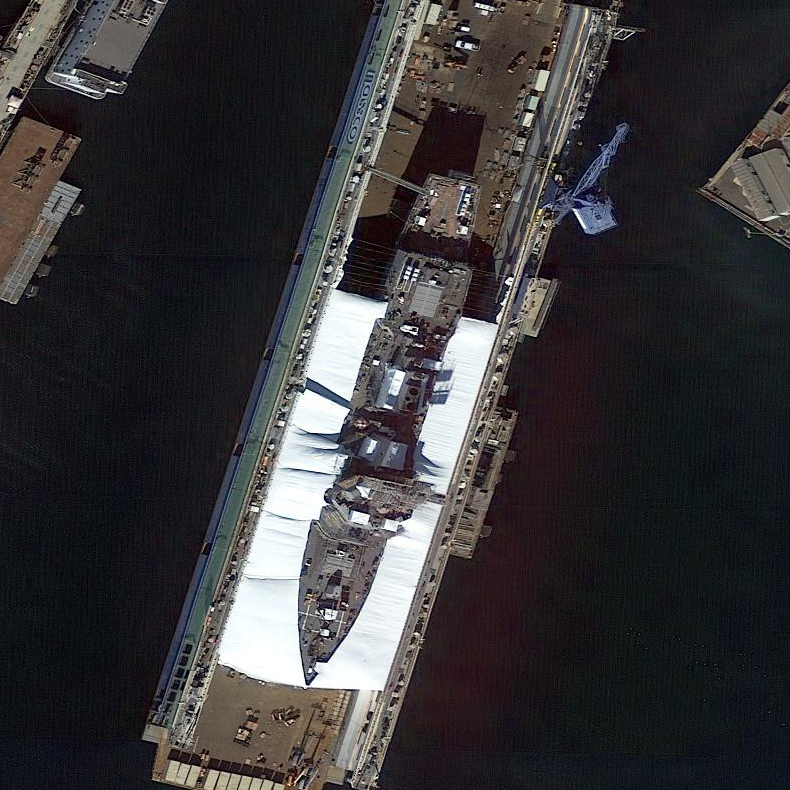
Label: destroyer